Question: I was wondering if there's an obvious and quick way of when analyzing a constructor's bytecode, to determine where the 'super()' code ends in.
More concretely, and in sharp contrast to Java, where a call in the constructor to any 'super()' constructor method is optional (or rather, when not present -- implicit), in the bytecode world it is always needed.
For black magic purposes I'm in need of knowing just by bytecode analysis and by the simplest method available, what's the 'INVOKESPECIAL' call that corresponds to the Java world's 'super()' call.
I'll leave you here with a hard example:
'''
public static class A {
public A(Object o, Object b) {
}
}
public static class B extends A {
public B() {
//the below super is in bold just to signal that's the one
//I'm looking for
SUPER(new A(new Object(), new Integer(2)), new Integer(1));
System.out.println(new A(new Object(), new Integer(2)));
}
}
'''
with the corresponding bytecode:

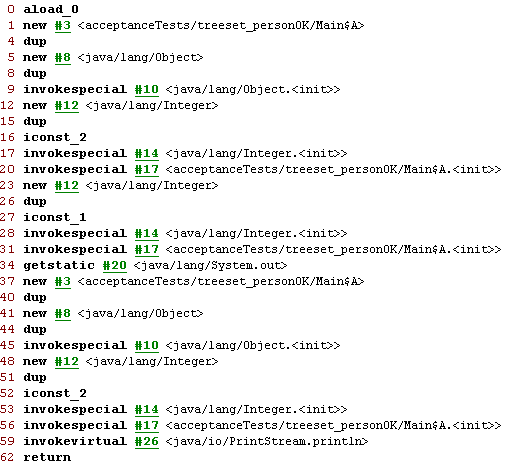
Answer: Actually, the rules for bytecode constructors are much more lax than Java's rules.
The only rule is that exactly one constructor must be called on any path that returns normally and if a constructor call throws an exception, then you must throw an exception too.
Among other things, this means that a constructor may contain multiple calls to other constructors or none at all.
Anyway, the only guaranteed way to determine whether a given 'invokespecial' call is initializing the current object is to do a dataflow analysis, since it's possible to initialize other objects of the same class, which would confuse a naive detector.
Edit: Here is an example of a perfectly valid class (using the Krakatau assembler syntax), showing some of the issues you could run into. Among other things, it has calls to other constructors in the same class, recursive invocation of constructors, and constructing other objects of the same class inside the constructor.
'''
.class public ctors
.super java/lang/Object
; A normal constructor
.method public <init> : ()V
.limit locals 1
.limit stack 1
aload_0
invokespecial java/lang/Object <init> ()V
return
.end method
; A weird constructor
.method public <init> : (I)V
.limit locals 2
.limit stack 5
iload_1
ifne LREST
aload_0
invokespecial ctors <init> ()V
return
LREST:
aload_0
new ctors
iinc 1 -1
iload_1
LFAKE_START:
invokespecial ctors <init> (I)V
LFAKE_END:
iconst_0
invokespecial ctors <init> (I)V
return
.catch [0] from LFAKE_START to LFAKE_END using LCATCH
LCATCH:
aload_0
invokespecial java/lang/Object <init> ()V
return
.end method
.method public static main : ([Ljava/lang/String;)V
.limit locals 1
.limit stack 2
new ctors
iconst_5
invokespecial ctors <init> (I)V
return
.end method
'''